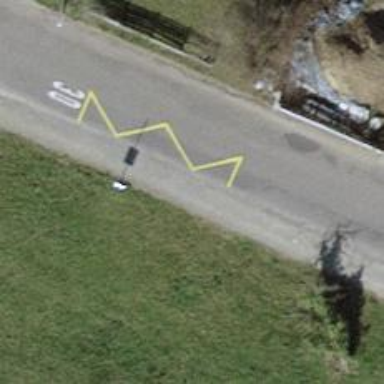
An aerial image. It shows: Bus stop with platform for public transport.